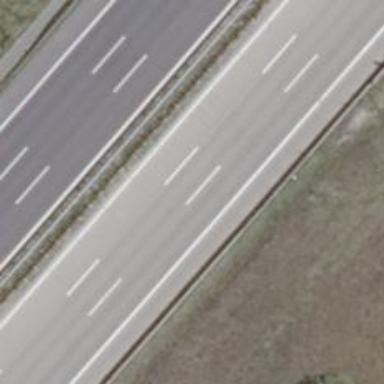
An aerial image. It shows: Concrete motorway.